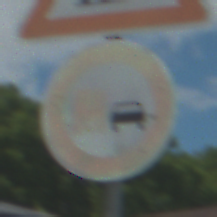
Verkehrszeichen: UeberholverbotKraftfahrzeuge
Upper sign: UnzureichendesLichtraumprofil
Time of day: Midday
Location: Outdoor (Nature)
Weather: PartlyCloudy
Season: NotSpecified
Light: Natural